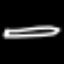
Label: pencil